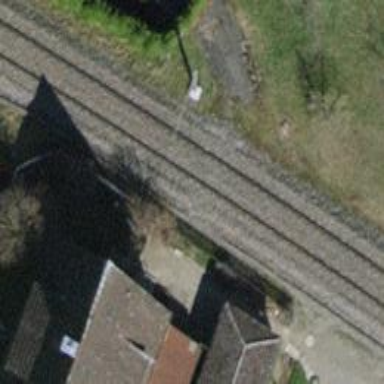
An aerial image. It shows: Single-track electrified railway with contact line.